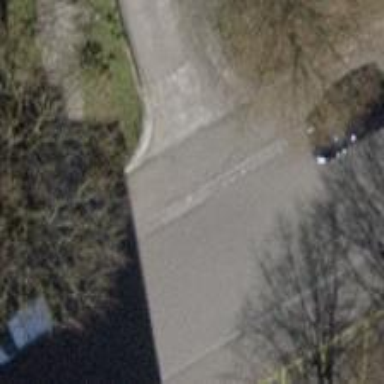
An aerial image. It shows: Unmarked crossing with traffic calming table on the road.